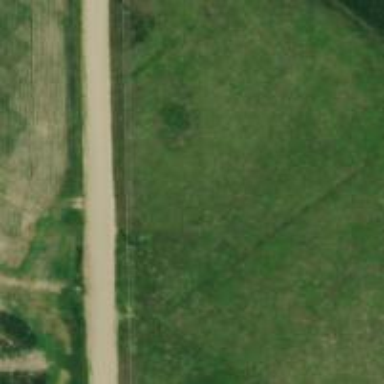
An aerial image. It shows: Power pole.